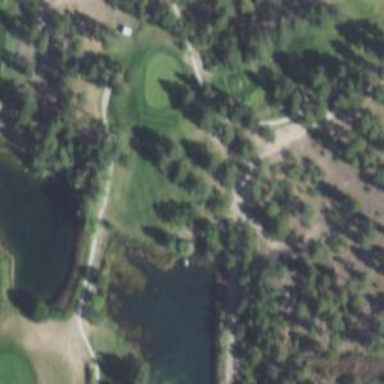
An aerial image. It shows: Golf hole.